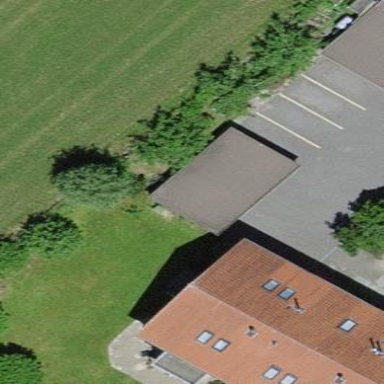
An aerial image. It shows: View of roof of building.